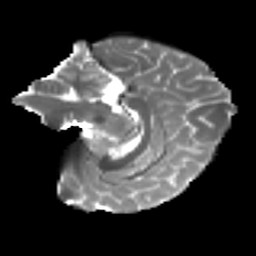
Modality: T2w
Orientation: sagittal
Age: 26
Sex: female
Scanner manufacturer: ge
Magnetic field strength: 3 T
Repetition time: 7.8 s
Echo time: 0.0606 s